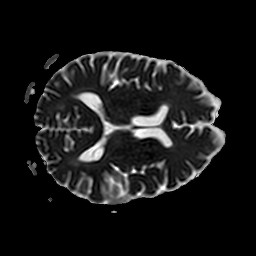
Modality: ADC
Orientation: axial
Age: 67
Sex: male
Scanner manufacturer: philips
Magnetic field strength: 3 T
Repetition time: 4.283 s
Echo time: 0.07429 s